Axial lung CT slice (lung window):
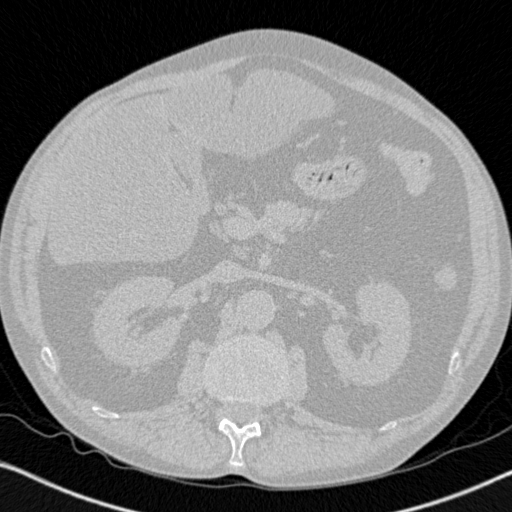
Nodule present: no